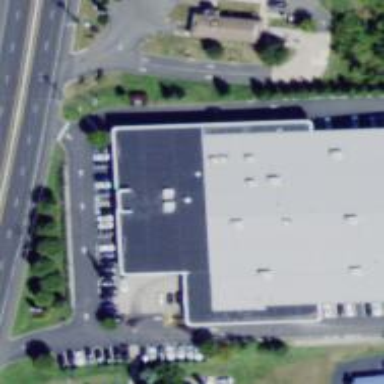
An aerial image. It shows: Shop that sells cars.